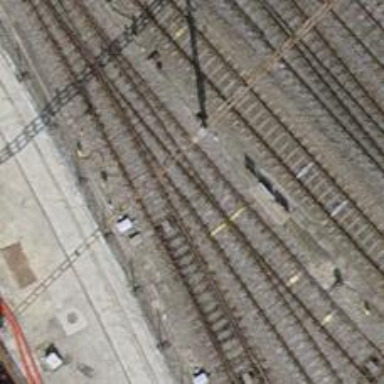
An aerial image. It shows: Railway siding with one electrified track and contact line.